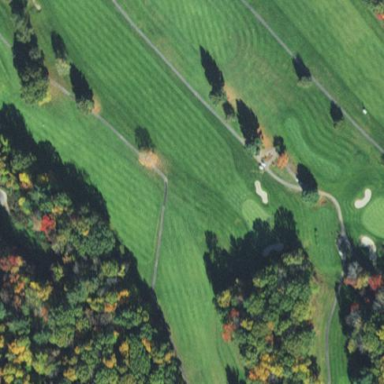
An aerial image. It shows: Golf fairway in the image.